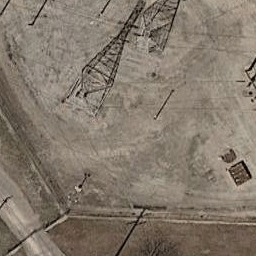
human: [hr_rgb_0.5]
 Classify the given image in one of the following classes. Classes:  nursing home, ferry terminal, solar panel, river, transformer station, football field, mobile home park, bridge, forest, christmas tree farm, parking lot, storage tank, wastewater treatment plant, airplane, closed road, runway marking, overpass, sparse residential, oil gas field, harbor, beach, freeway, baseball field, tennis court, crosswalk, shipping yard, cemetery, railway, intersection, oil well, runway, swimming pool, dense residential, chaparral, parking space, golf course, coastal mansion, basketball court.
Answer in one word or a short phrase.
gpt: transformer station